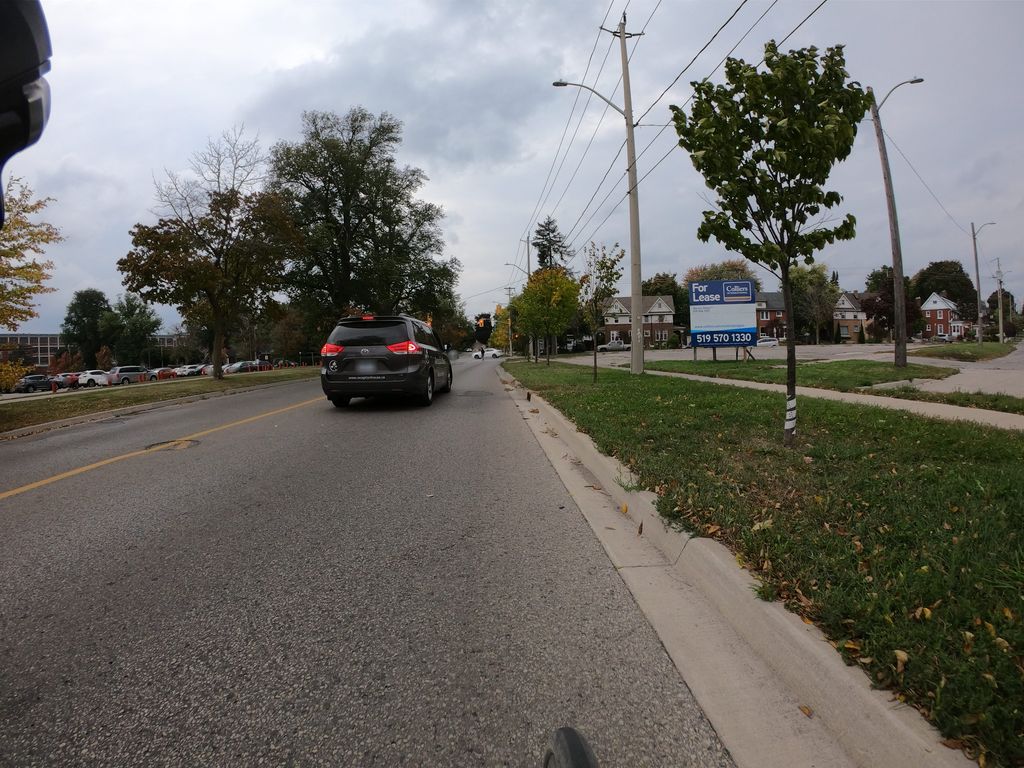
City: kitchener-waterloo